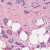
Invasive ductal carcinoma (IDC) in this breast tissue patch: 1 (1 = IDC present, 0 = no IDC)